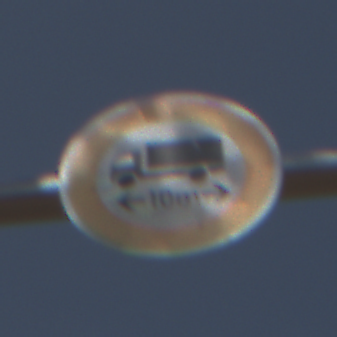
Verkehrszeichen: TatsaechlicheLaenge
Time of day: Midday
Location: Outdoor (Nature)
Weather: PartlyCloudy
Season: NotSpecified
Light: Natural